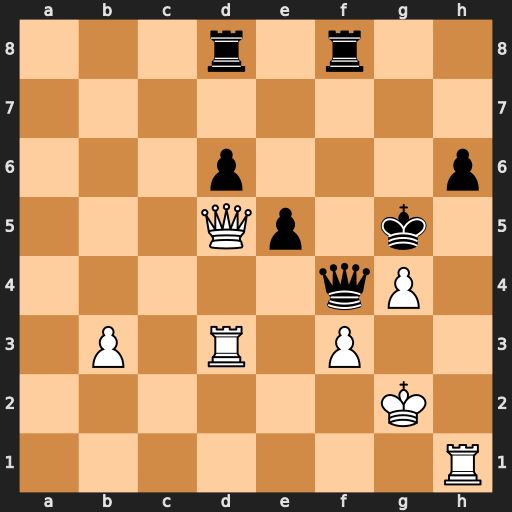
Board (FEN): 3r1r2/8/3p3p/3Qp1k1/5qP1/1P1R1P2/6K1/7R
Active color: w
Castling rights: -
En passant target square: -
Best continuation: Qe6 Rf6 Qe7 Kg6 Qxd8